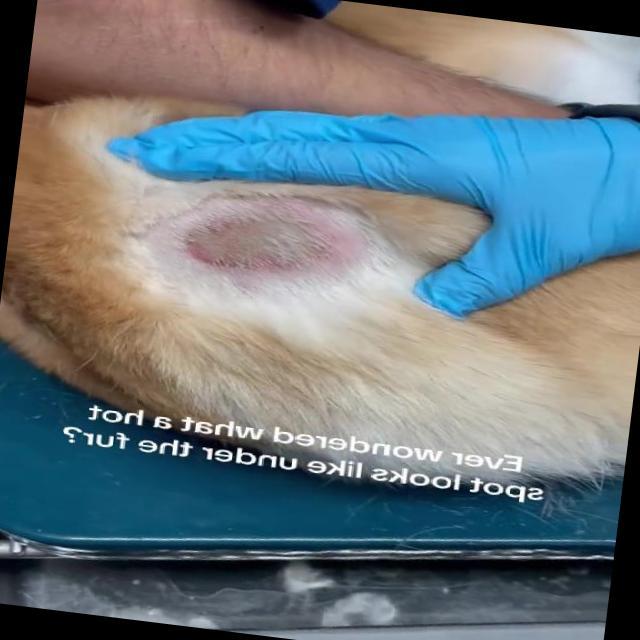
Canine dermatitis — inflammation of the skin presenting with erythema, pruritus, papules, and excoriation. May be allergic, contact, or atopic in origin.